Interaction volume radius: 10 \u00c5
Interaction volume height: 30 \u00c5
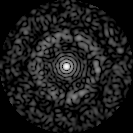
Disorder parameter: 0.8353